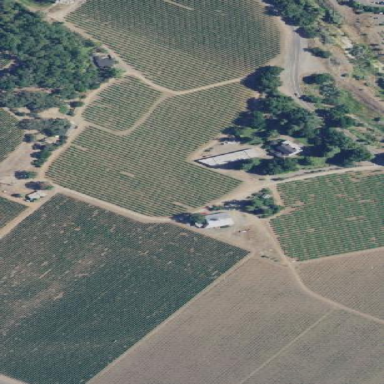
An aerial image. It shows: Vineyard growing grapes.